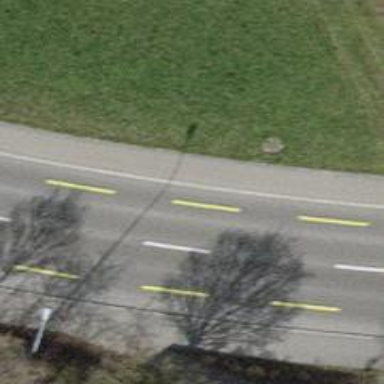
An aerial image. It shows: Tertiary road with asphalt surface. There are sidewalks on both sides and cycle lane.